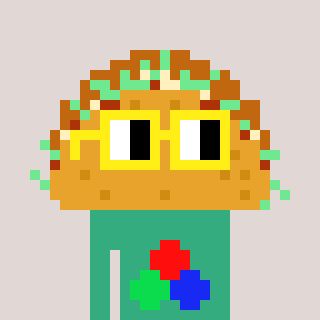
a pixel art character with square yellow glasses, a taco-shaped head and a teal-colored body on a warm background